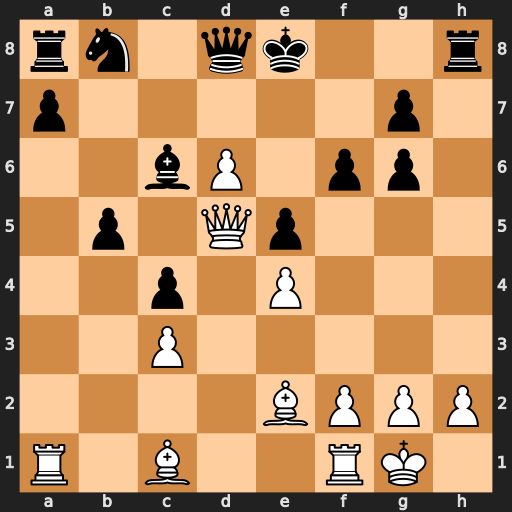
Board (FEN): rn1qk2r/p5p1/2bP1pp1/1p1Qp3/2p1P3/2P5/4BPPP/R1B2RK1
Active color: w
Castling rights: kq
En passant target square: -
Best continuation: Qe6+ Kf8 d7